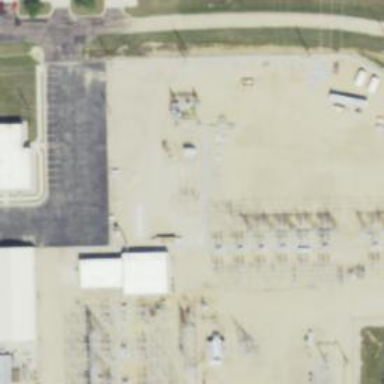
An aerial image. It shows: Switch used for power control.